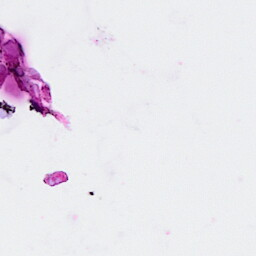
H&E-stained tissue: Breast